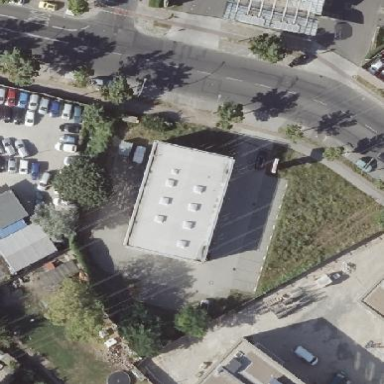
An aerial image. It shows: Retail building housing car repair shop.